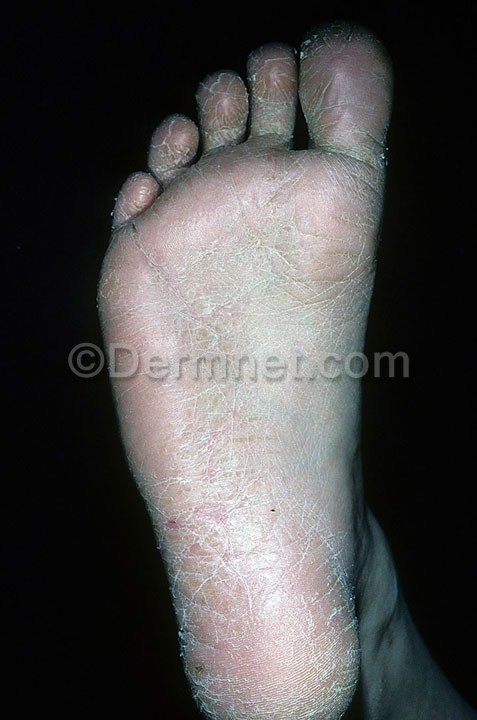
Disease: Eczema Photos